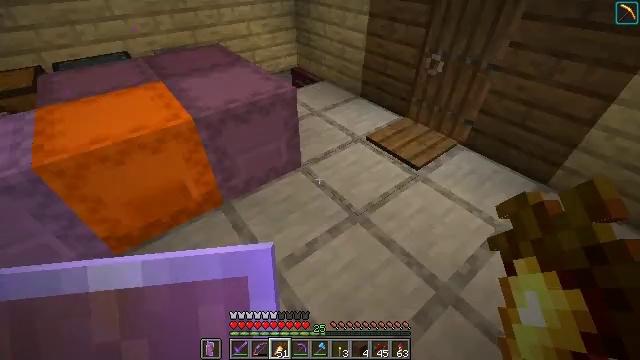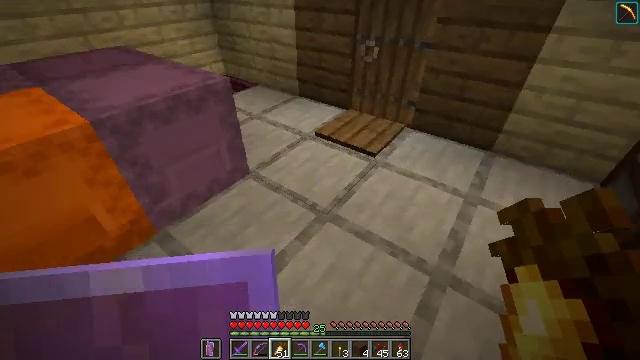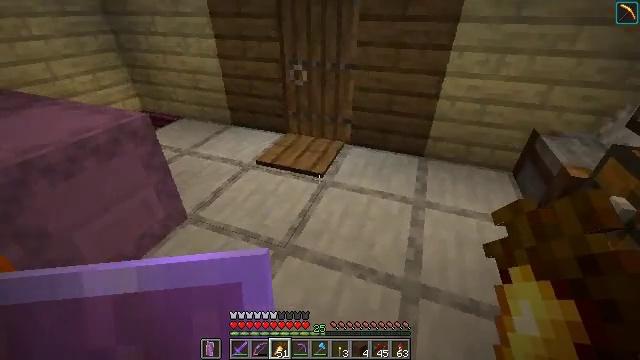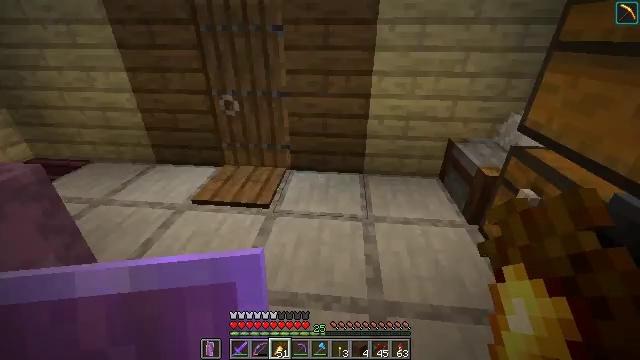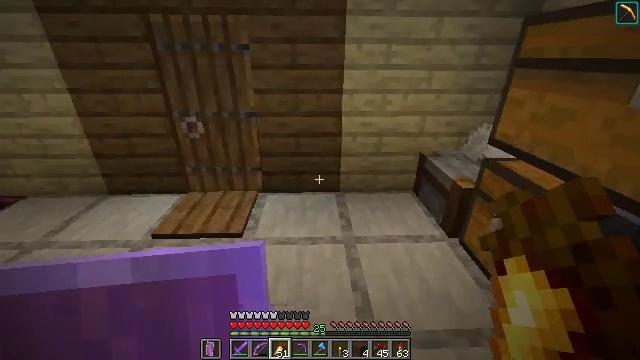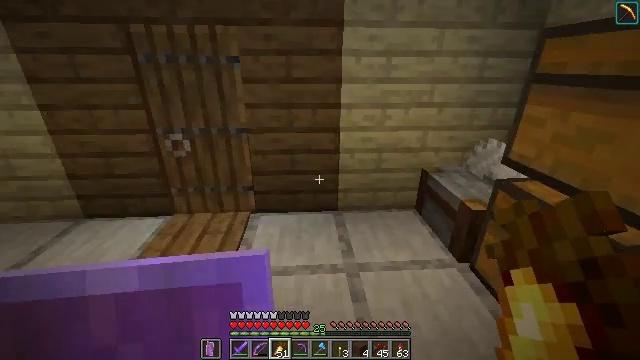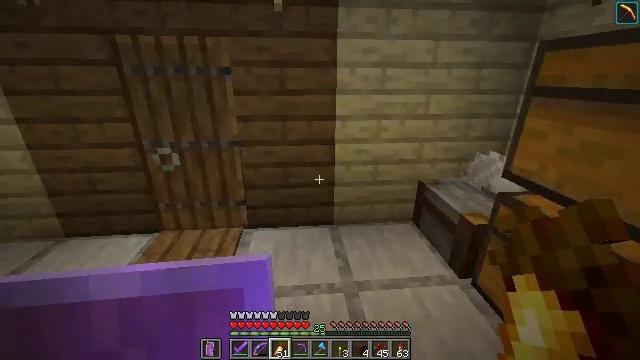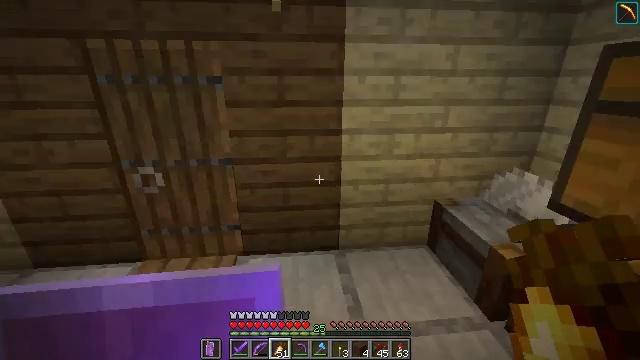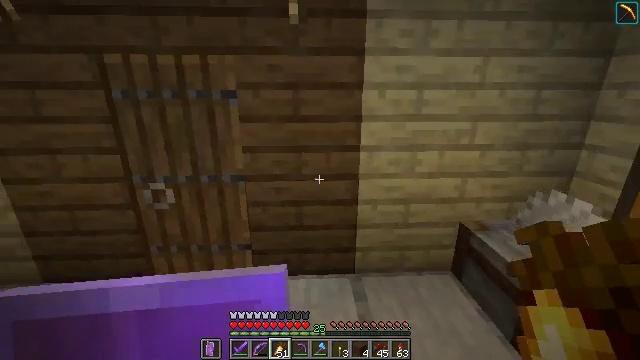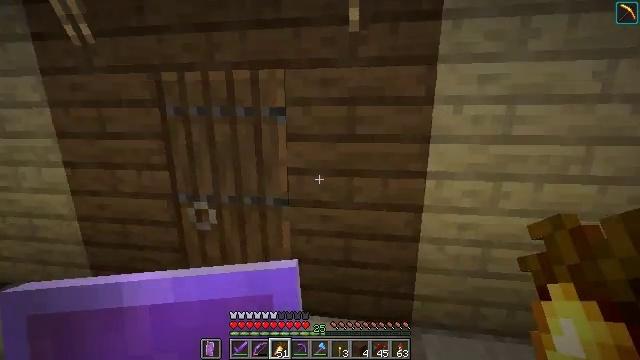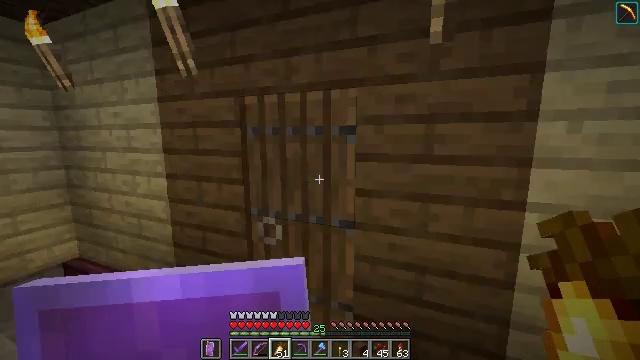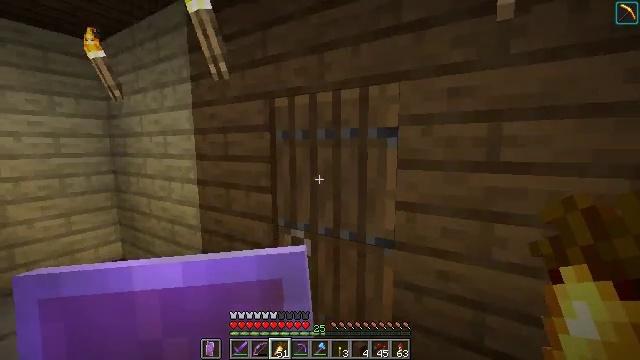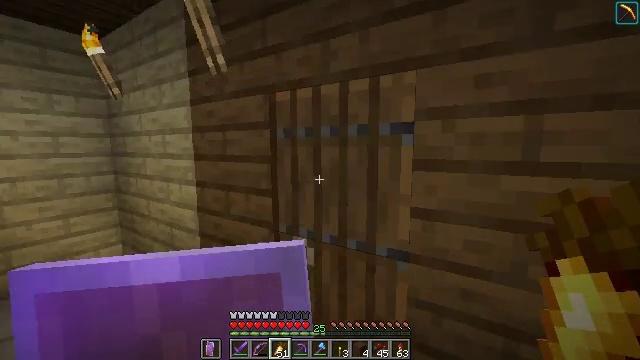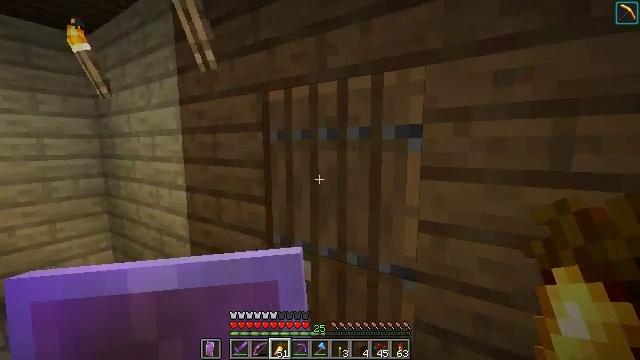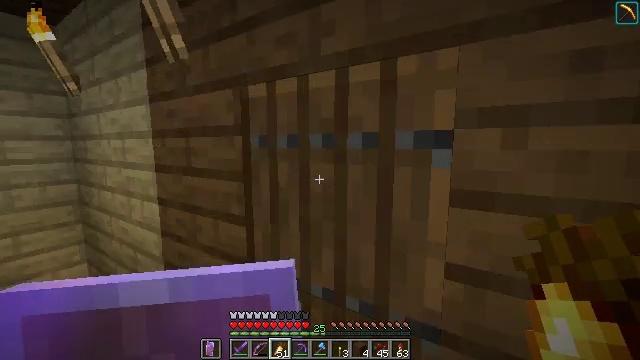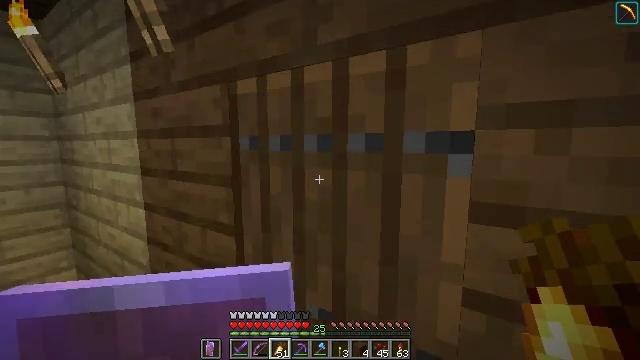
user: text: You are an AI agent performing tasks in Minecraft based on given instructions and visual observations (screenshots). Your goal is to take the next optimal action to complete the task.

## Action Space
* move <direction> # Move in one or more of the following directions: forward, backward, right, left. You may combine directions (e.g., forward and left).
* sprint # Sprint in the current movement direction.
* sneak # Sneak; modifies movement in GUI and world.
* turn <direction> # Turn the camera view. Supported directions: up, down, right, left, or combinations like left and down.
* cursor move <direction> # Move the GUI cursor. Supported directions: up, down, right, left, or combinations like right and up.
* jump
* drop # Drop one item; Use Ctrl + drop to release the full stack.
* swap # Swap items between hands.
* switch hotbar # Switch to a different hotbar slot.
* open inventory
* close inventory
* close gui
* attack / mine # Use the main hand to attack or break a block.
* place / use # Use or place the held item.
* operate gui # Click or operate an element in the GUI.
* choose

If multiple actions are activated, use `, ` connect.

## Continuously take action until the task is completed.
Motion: motion action
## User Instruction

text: Get cocoa by attacking the pod.
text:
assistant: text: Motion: move forward, turn right and up
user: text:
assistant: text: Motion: move forward, turn right and up
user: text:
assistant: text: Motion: move forward, turn right and up
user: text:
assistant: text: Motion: move forward, turn right and up
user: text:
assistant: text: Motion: move forward, turn right and up
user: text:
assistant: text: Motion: move forward, turn right and up
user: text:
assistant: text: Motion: move forward, turn up
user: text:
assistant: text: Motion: move forward, turn left and up
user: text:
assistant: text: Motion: move forward, turn left and up
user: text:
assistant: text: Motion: move forward, turn left and up
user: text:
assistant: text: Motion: move forward, turn left and up
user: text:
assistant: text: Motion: move forward, turn left
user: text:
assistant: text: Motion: move forward
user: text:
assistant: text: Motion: move forward
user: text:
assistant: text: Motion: move forward
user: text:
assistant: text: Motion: move forward
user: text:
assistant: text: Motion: move forward
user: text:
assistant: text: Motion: move forward
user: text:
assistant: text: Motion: move forward, turn right
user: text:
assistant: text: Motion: move forward, turn right
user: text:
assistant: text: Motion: move forward, turn right
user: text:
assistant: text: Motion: move forward, turn right
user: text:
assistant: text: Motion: move forward, turn right
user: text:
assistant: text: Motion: move forward, turn right
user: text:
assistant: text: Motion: move forward, turn right
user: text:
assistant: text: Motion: move forward, turn right
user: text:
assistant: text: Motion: move forward
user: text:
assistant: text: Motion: move forward
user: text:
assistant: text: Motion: move forward
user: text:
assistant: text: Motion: move forward, turn right